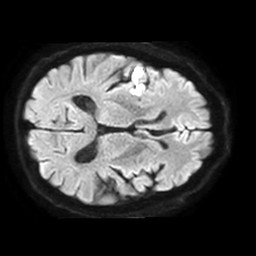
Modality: TRACE
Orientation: axial
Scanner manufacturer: philips
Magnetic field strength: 1.5 T
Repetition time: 3.398 s
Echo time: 0.06922 s